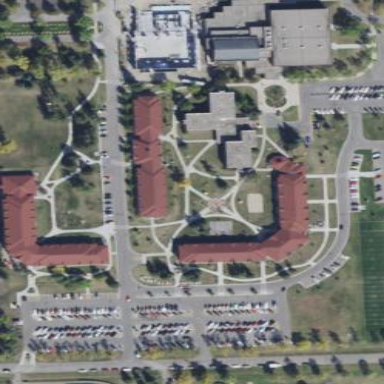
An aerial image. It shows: Dormitory building.